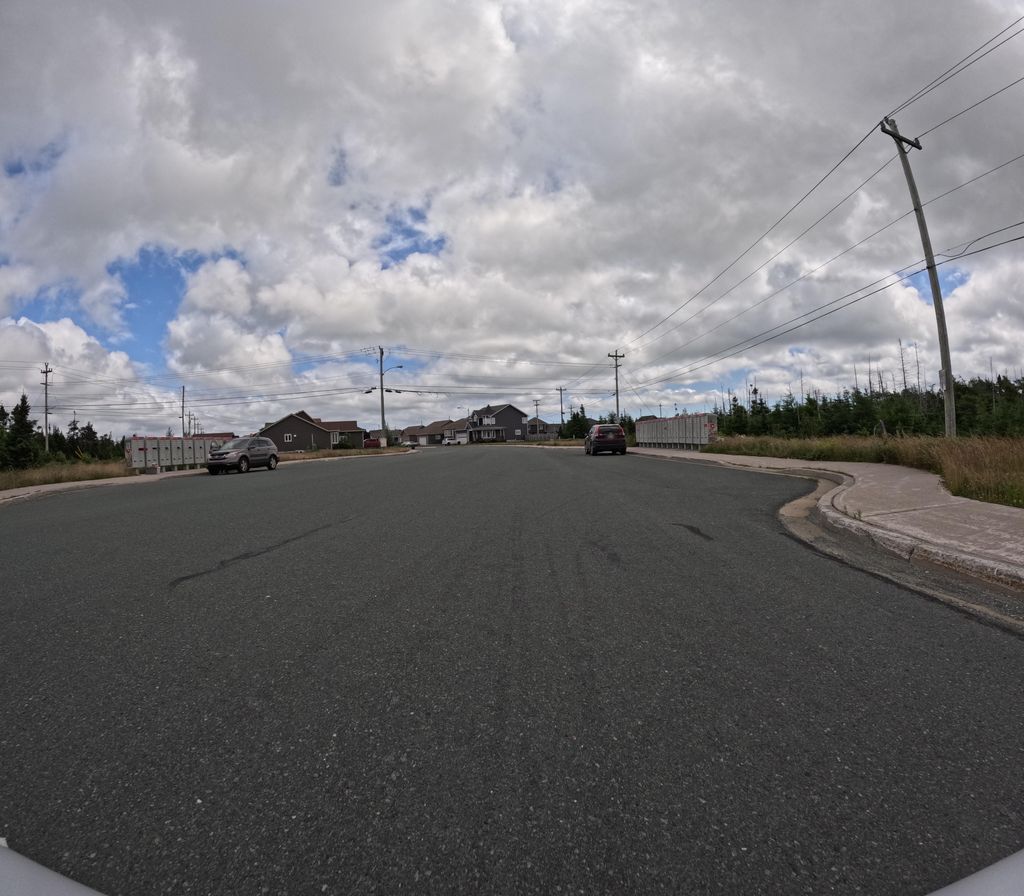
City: st_johns